Interaction volume radius: 5 \u00c5
Interaction volume height: 20 \u00c5
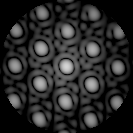
Disorder parameter: 0.04926